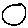
Label: circle